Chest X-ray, PA view. Patient: 59 years old, sex F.
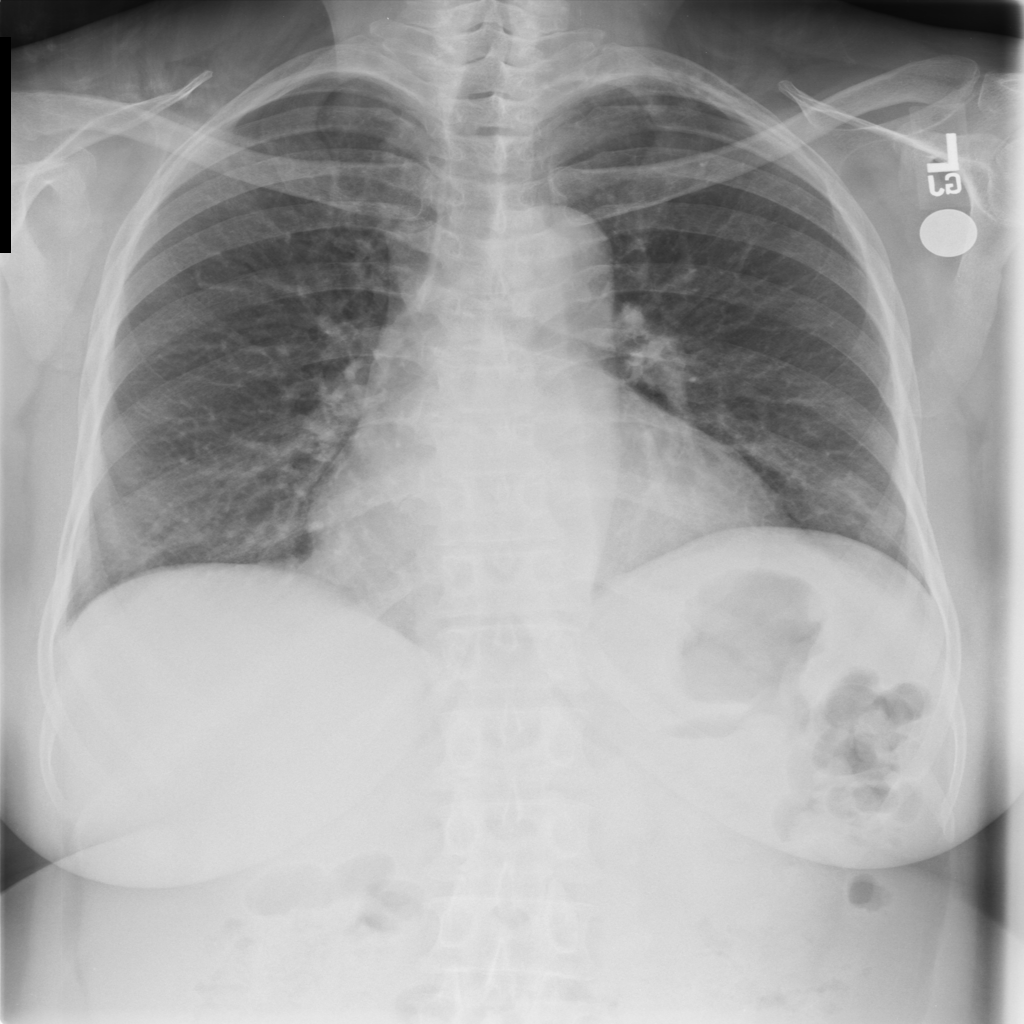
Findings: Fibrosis